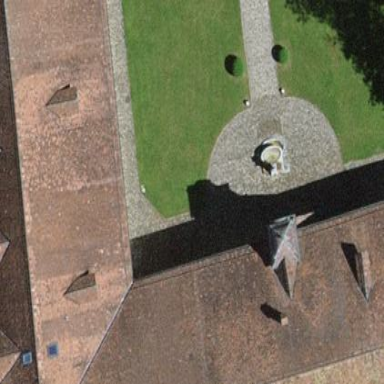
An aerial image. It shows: Historic castle building.